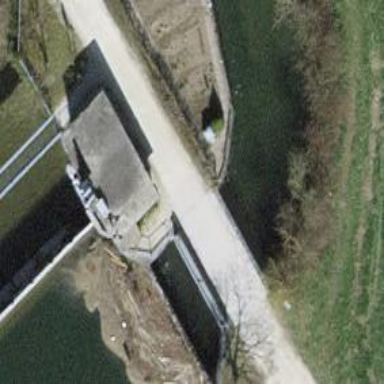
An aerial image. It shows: Tunnel passing under canal.